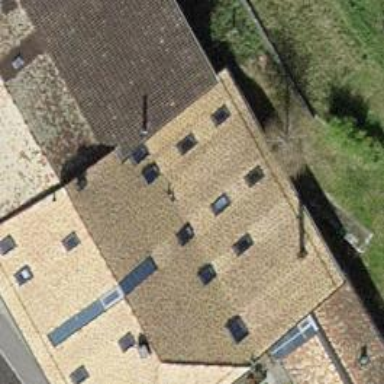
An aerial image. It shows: Simple house.